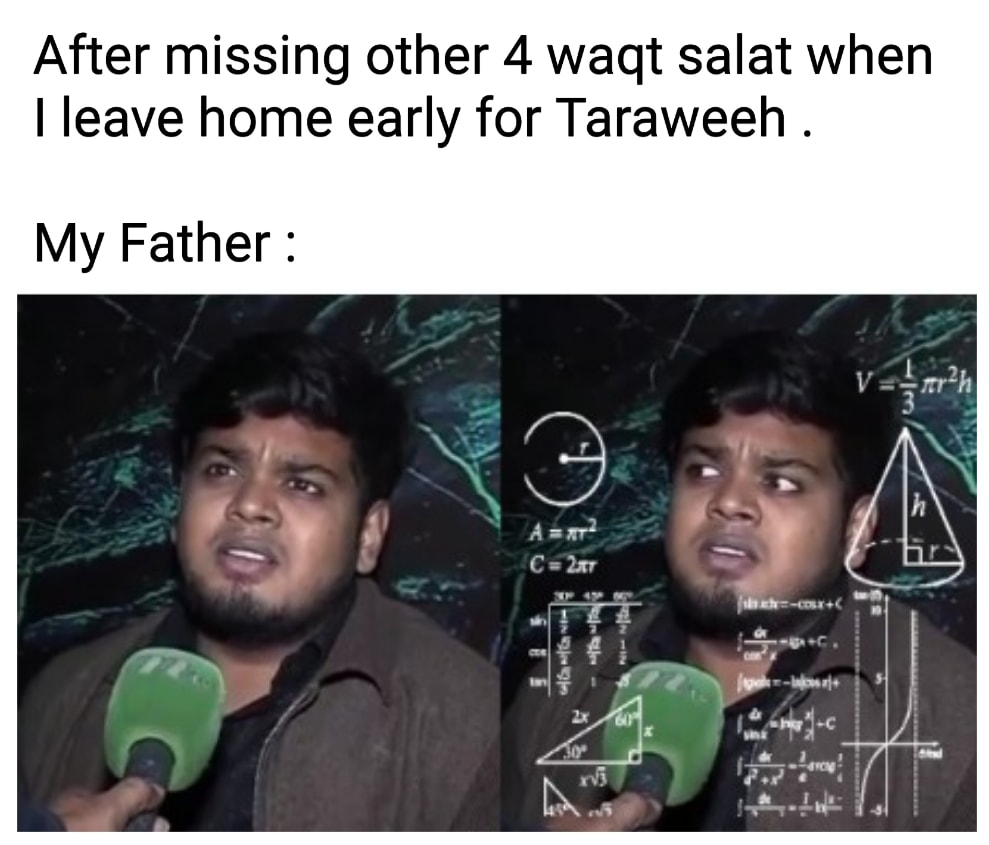
Caption: After missing other 4 waqt salat when  I leave home early for Taraweeh    My Father :
Label: non-hate